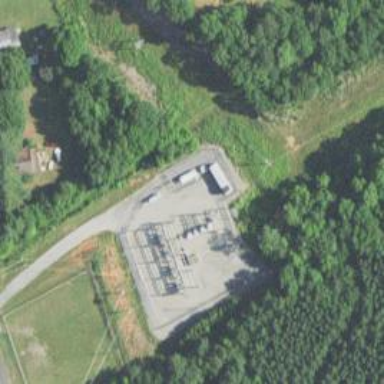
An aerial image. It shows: Generator is pictured.